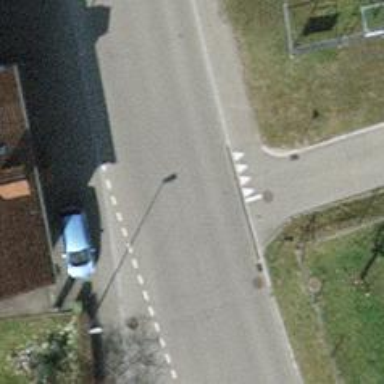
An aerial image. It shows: Road with "give way" sign.